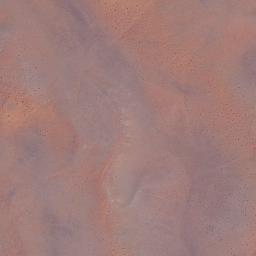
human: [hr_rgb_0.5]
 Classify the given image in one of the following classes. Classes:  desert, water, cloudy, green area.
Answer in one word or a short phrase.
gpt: desert